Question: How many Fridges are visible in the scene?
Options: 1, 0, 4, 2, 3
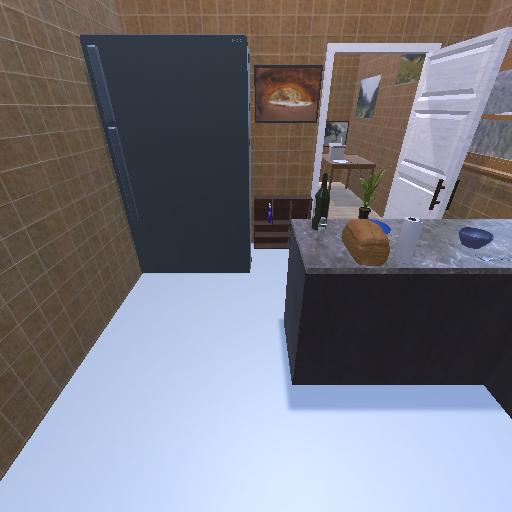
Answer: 1